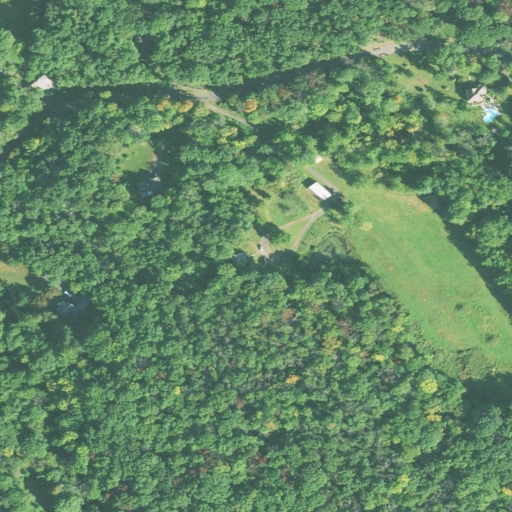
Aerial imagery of mountain in Connecticut named White Rock containing deciduous forest, open development, mixed forest, low intensity development, and pasture